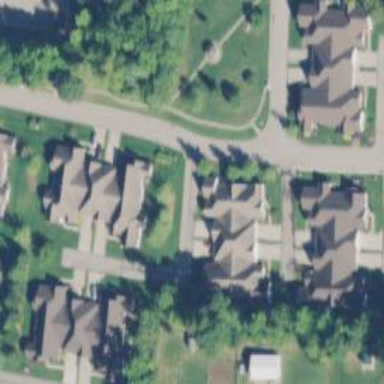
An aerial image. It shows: Shared driveway designated as service road.